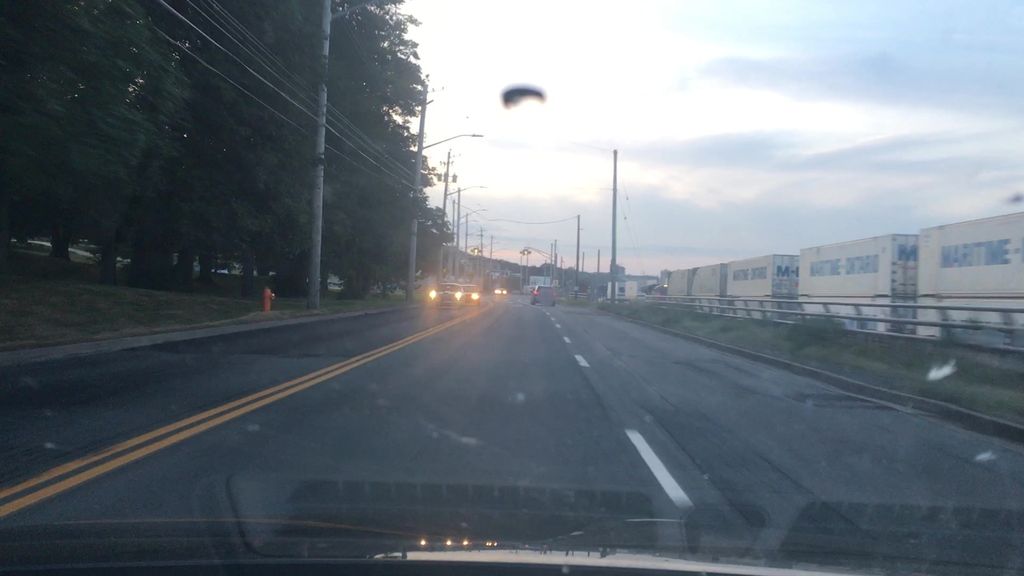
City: halifax